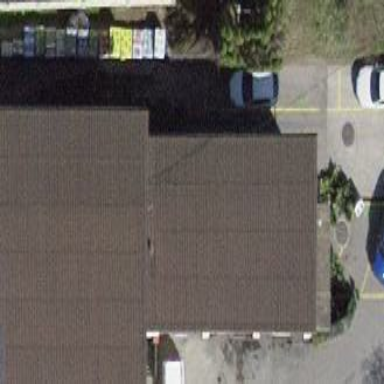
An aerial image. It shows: Building serving as car wash facility.